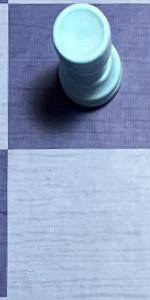
Label: Empty